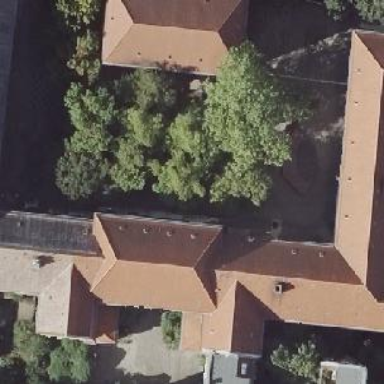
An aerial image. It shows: School building.